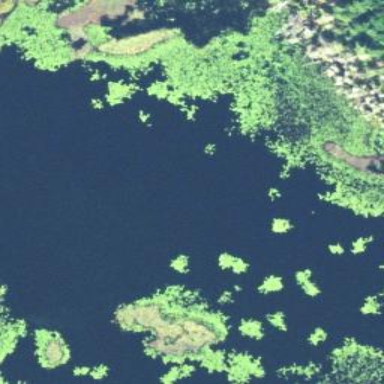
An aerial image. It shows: Beautiful lake surrounded by nature.